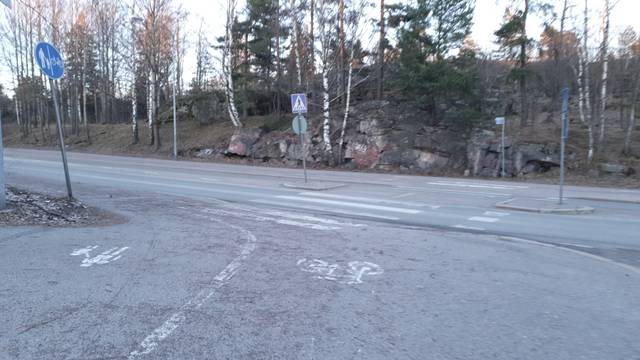
Region: Finland
Coordinates: 60.218, 24.951